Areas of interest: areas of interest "True Suchness Temple"
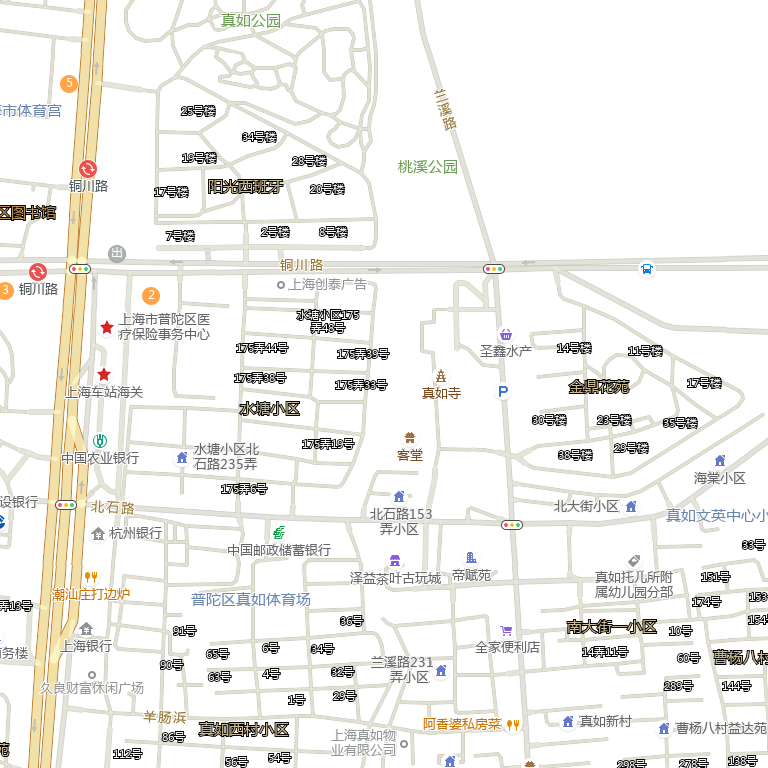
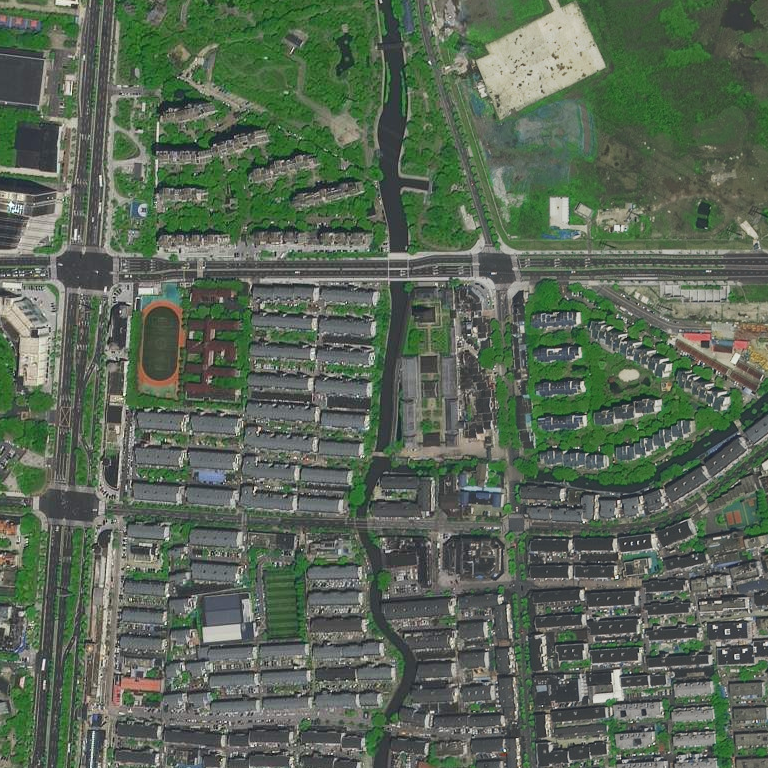